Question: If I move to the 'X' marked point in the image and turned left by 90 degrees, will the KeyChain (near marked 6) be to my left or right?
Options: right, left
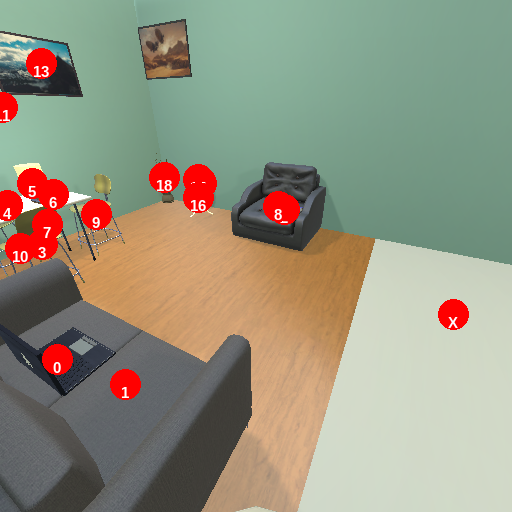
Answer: right